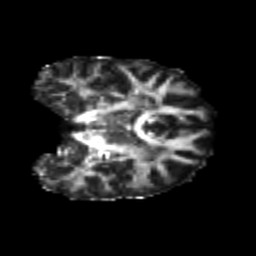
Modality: FA
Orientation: coronal
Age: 24
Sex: female
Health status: healthy
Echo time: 0.074 s